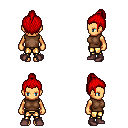
a pixel art fantasy rpg character, female body template, human, tanned skin, brown sleeveless shirt, gold greaves, red short topknot hairstyle, maroon shoes, four views (front, back, left, right), 2x2 character sprite sheet, small pixel art, hard edges, no anti-aliasing